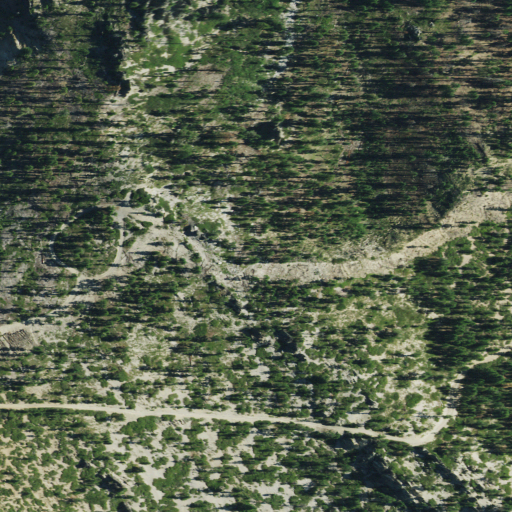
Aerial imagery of mountain in California named East Claremont containing grassland, evergreen forest, and shrub